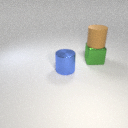
large brown rubber cylinder above large green metal cube